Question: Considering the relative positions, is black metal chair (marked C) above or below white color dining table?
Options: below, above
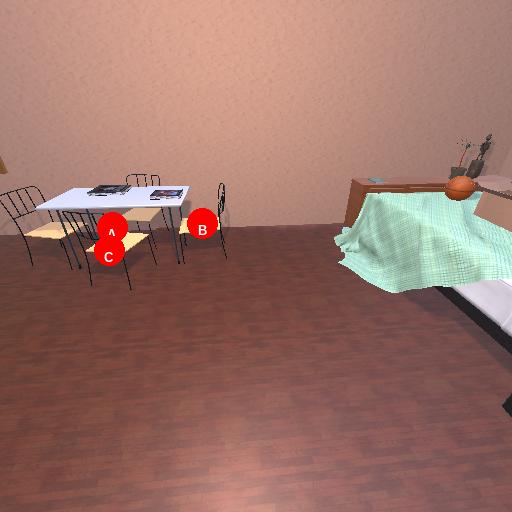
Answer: below